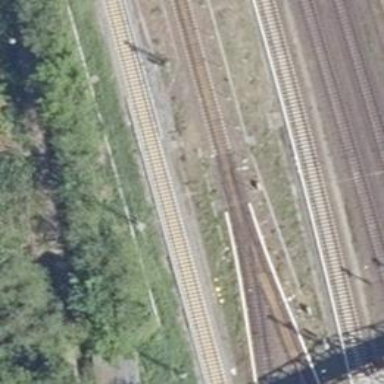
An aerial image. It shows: Siding service railway track for electrified light rail.